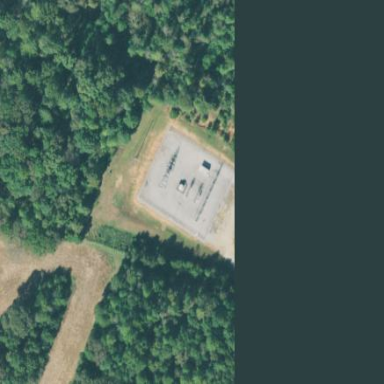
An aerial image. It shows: Distribution level power substation enclosed by fence.